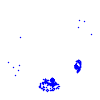
Particle: electron